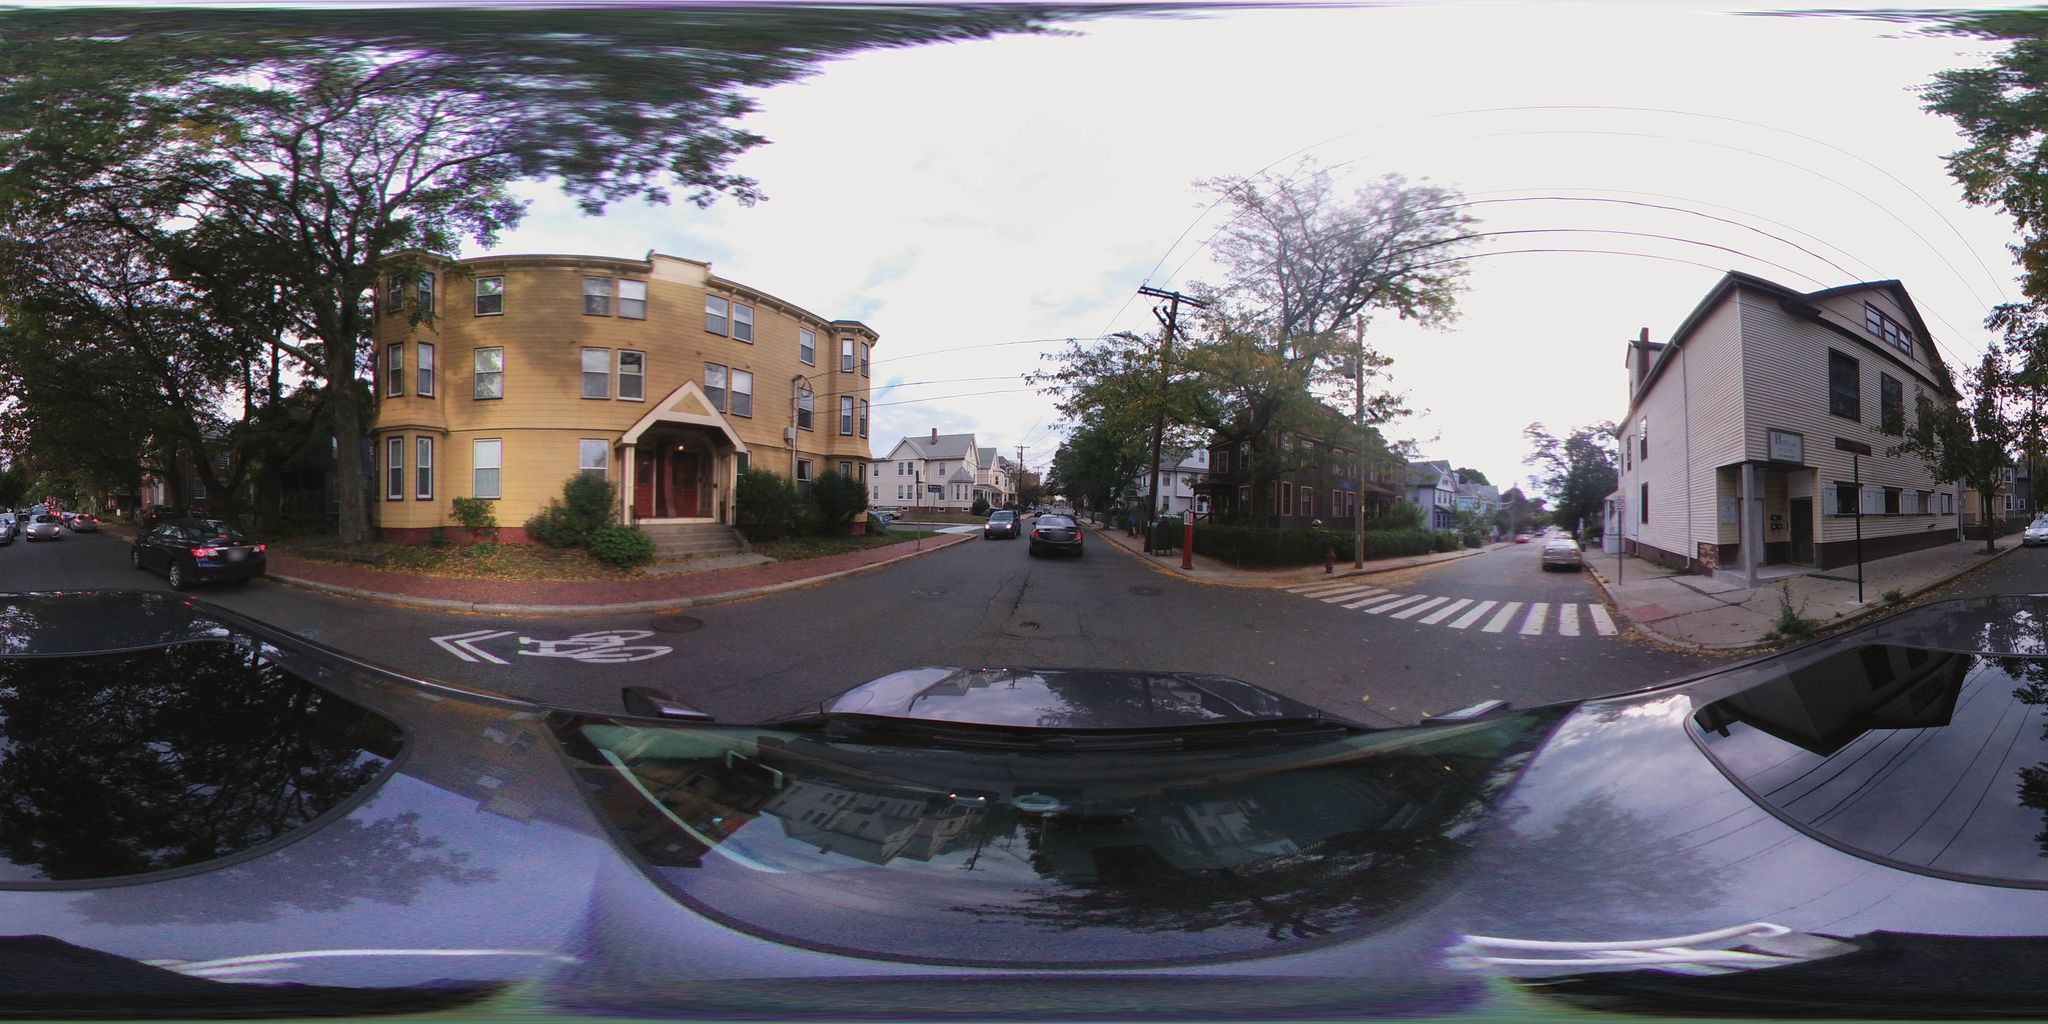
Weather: clear
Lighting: day
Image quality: slightly poor
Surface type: cycling surface
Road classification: tertiary
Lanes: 2
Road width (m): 12.2
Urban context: urban centre
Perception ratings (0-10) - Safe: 4.28, Lively: 8.9, Beautiful: 3.68, Boring: 4.82, Depressing: 4.36, Wealthy: 2.46